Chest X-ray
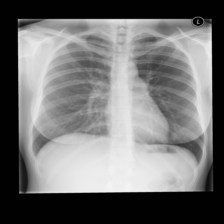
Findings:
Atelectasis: negative
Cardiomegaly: negative
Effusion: negative
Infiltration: negative
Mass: negative
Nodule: negative
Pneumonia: negative
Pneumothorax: negative
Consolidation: negative
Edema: negative
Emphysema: negative
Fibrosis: negative
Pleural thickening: negative
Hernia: negative